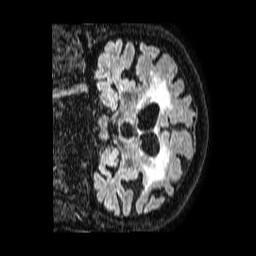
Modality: FLAIR
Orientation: coronal
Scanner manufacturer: philips
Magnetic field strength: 1.5 T
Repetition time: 4.8 s
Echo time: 0.3 s